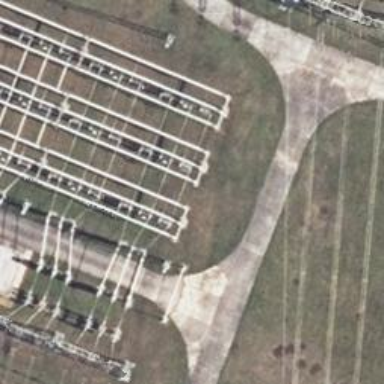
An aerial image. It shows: Power line with three cables configured as busbar.